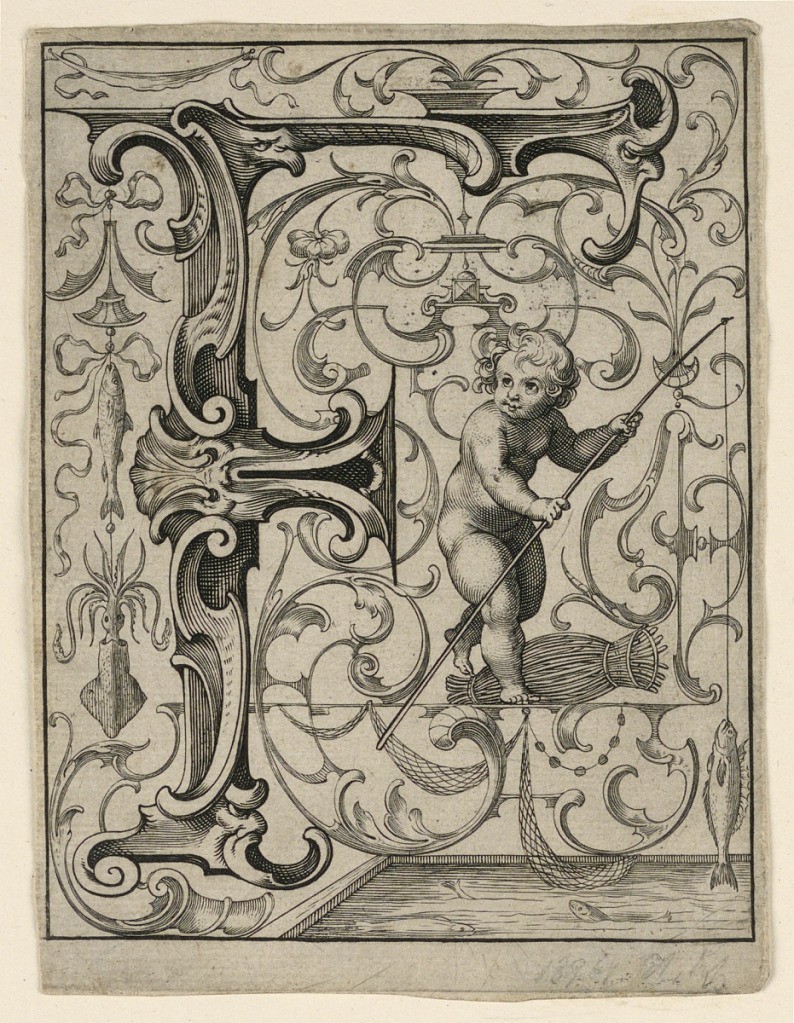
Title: Panel with the Letter "F" from the "Newes ABC Büechlein"
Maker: Lukas Kilian, German, 1579 – 1637
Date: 1627
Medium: Engraving on off-white laid paper
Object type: Print
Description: Fishing boy ("Fishen").